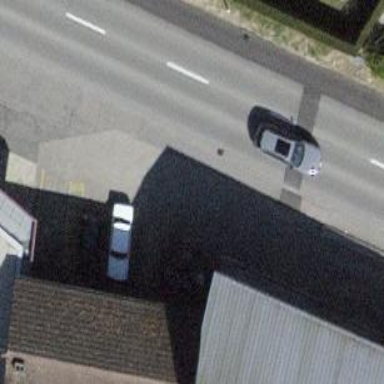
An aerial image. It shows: Tile-roofed building used as car repair shop.